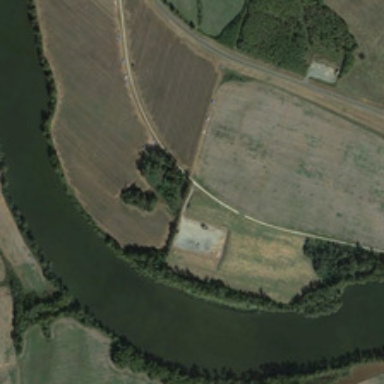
There are many pieces of farmland at the river with a line of trees in both banks .